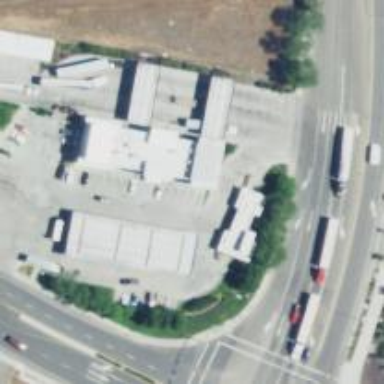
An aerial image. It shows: Convenience shop.